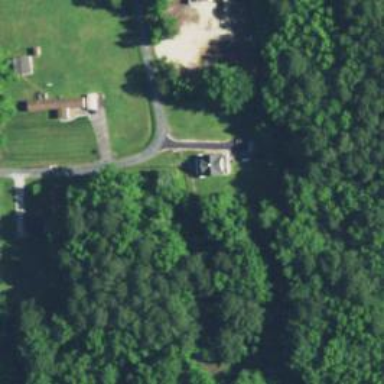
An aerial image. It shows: Park located in historic district.